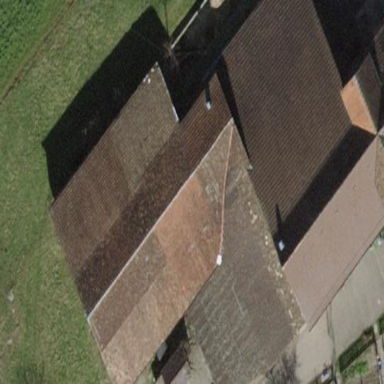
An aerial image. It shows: Building with tiled roof.